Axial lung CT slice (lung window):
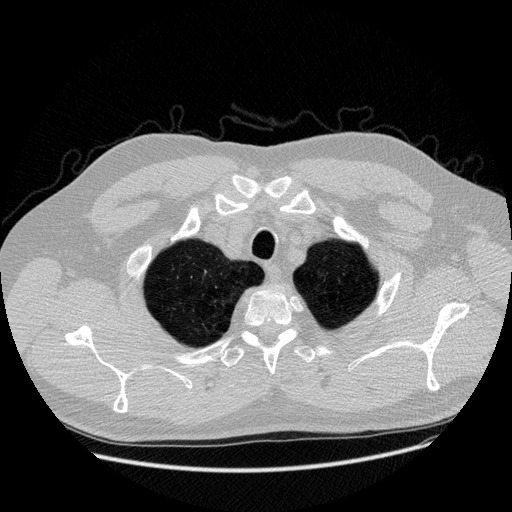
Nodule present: no